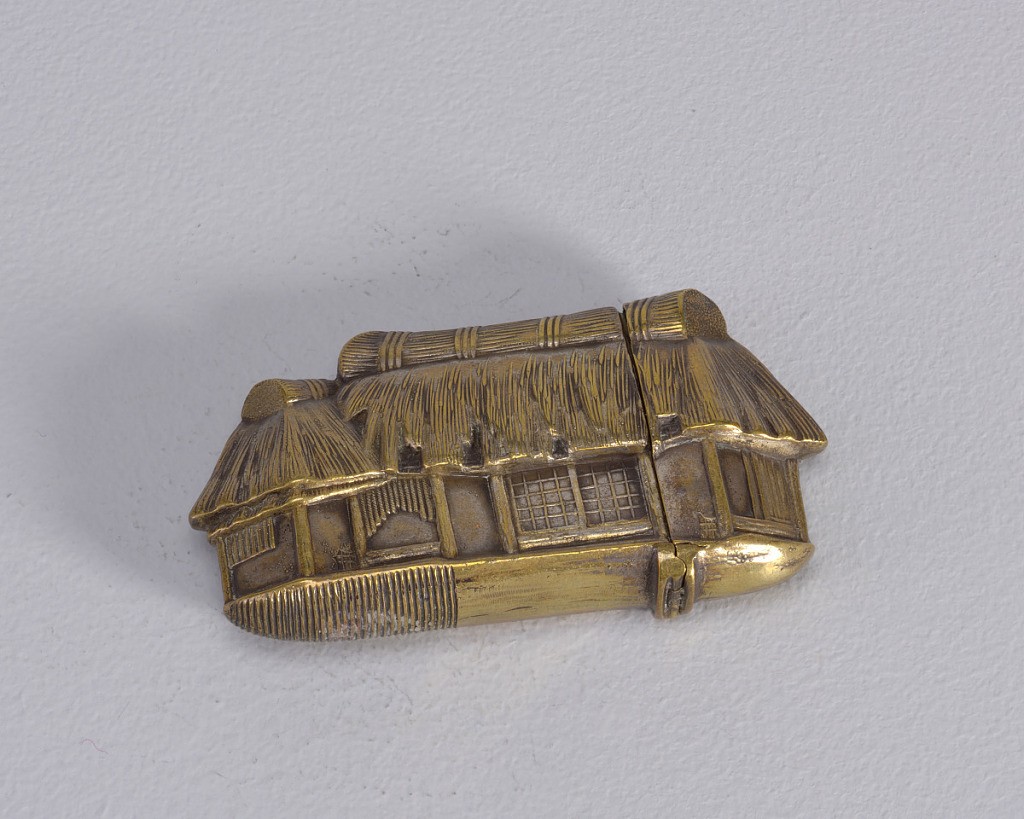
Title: Japanese Thatched-Roof House
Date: late 19th century
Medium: Brass
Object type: Matchsafe
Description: In the form of a Japanese thatched-roof house, entrance and windows visible at its front, as well as small cracks in walls, more windows and wall cracks on reverse. Right side of house serves as lid and hinged at bottom right. Striker on bottom left.